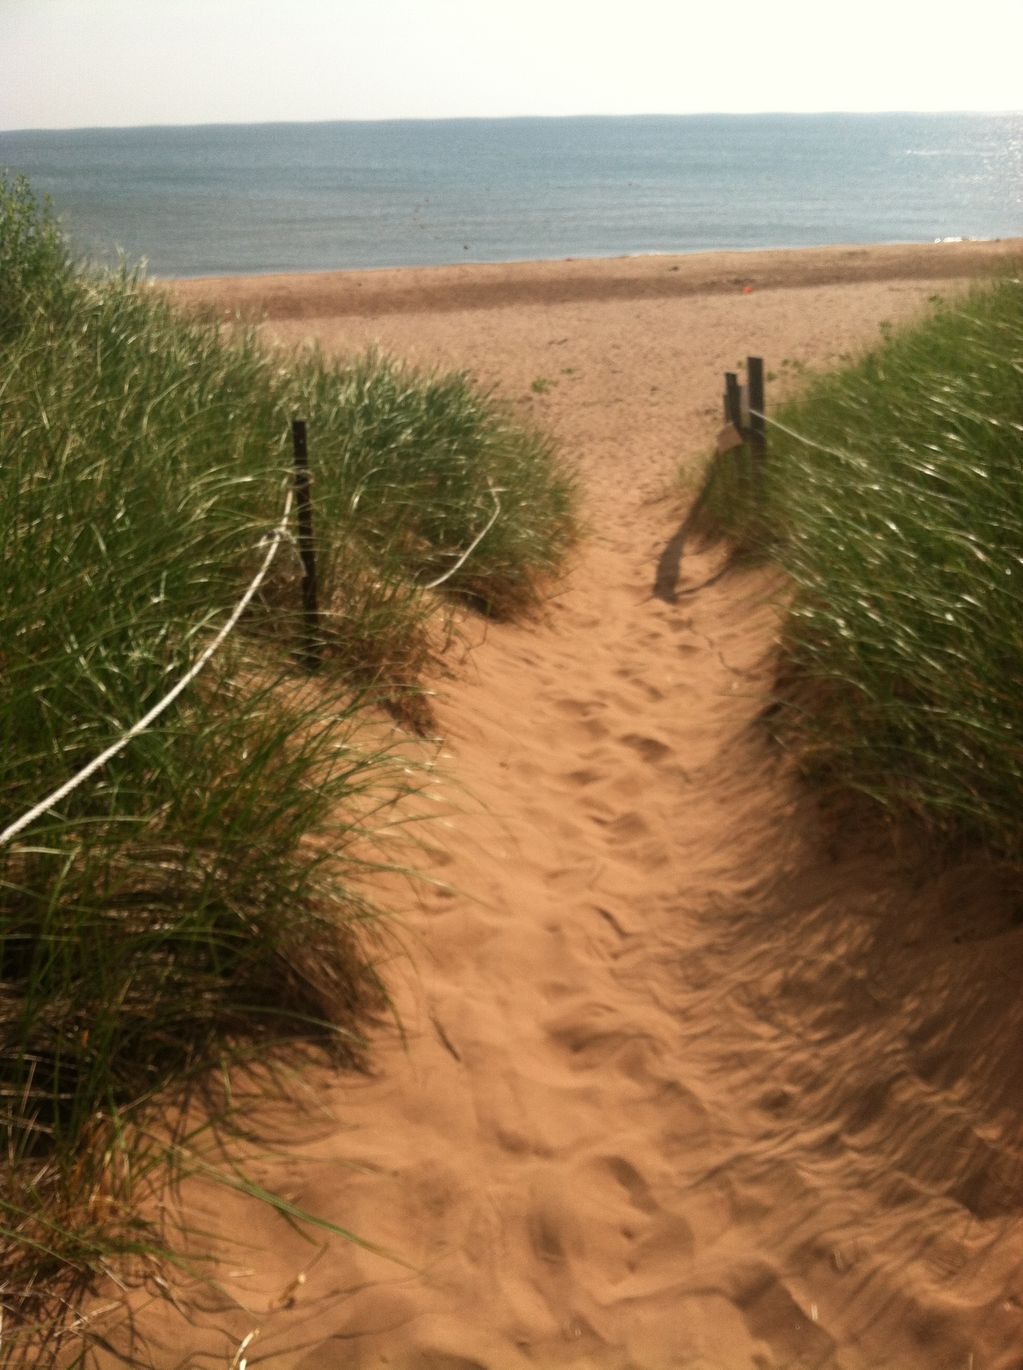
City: charlottetown